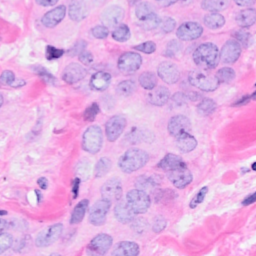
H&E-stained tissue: Breast